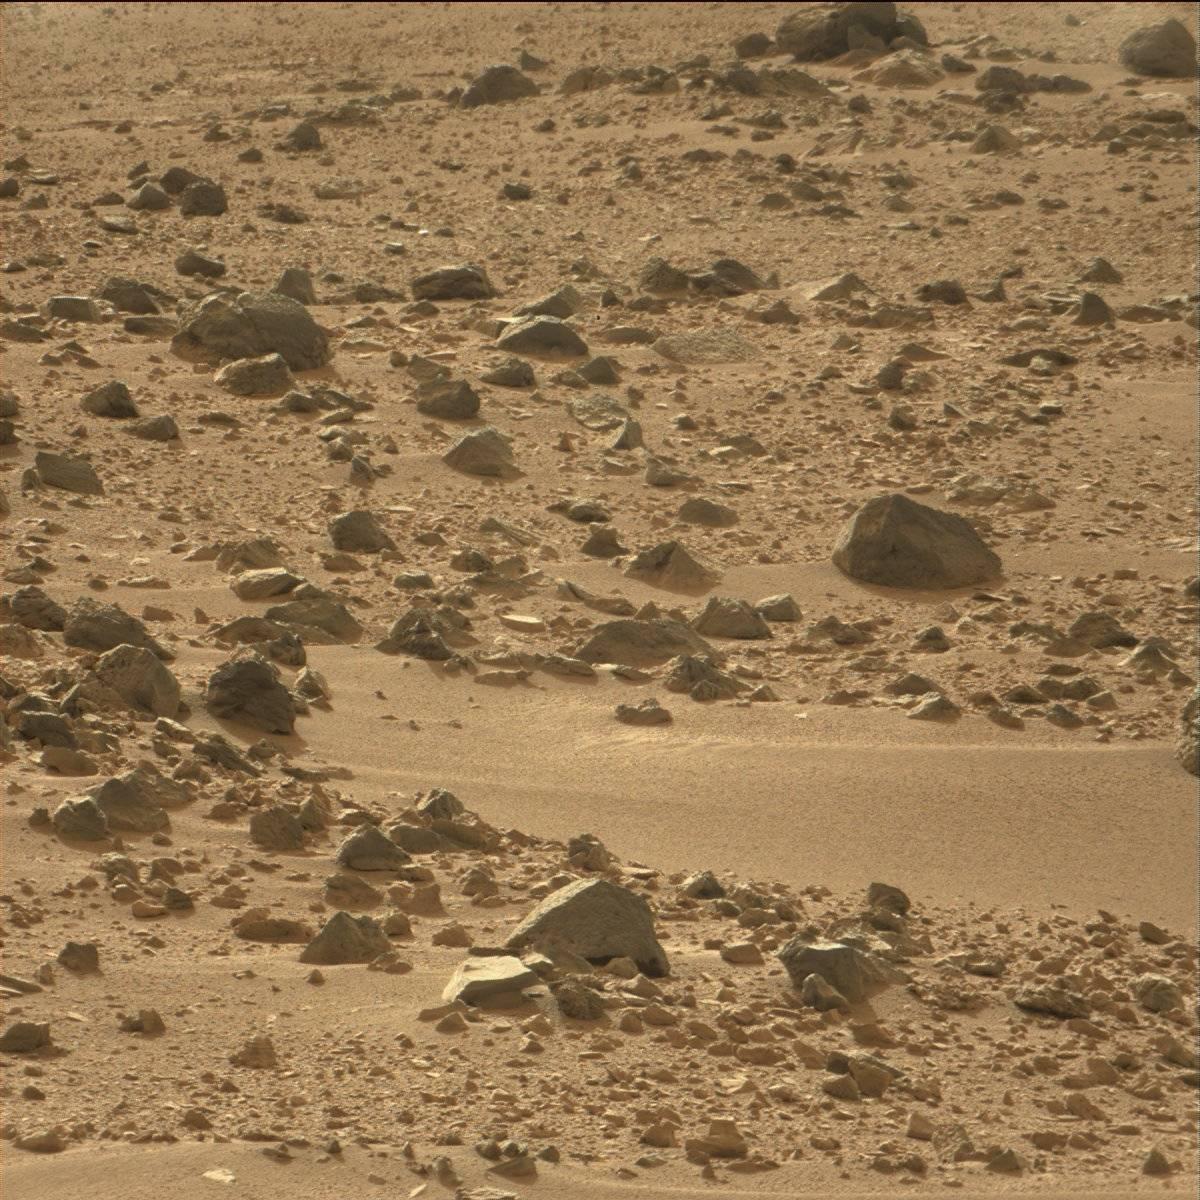
Terrain classes present: Bedrock, Rock, Sand / Soil